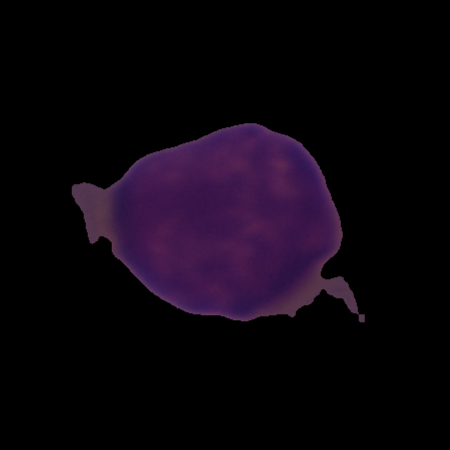
Label: cancer